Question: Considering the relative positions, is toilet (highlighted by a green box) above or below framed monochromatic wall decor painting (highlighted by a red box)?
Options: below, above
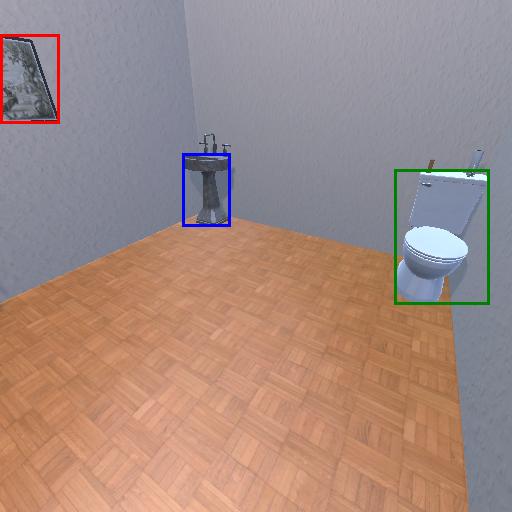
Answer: below